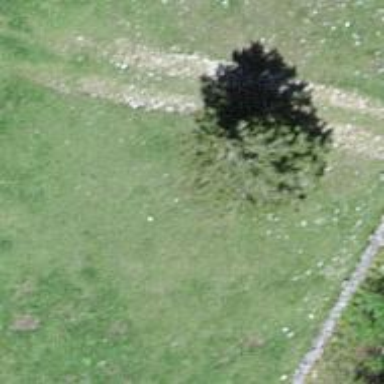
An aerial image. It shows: Needle-leaved tree in nature.